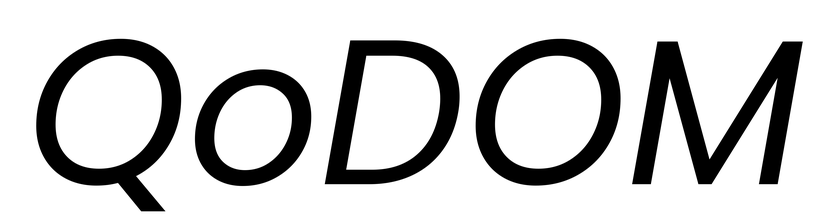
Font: Poppins-Italic